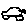
Label: car